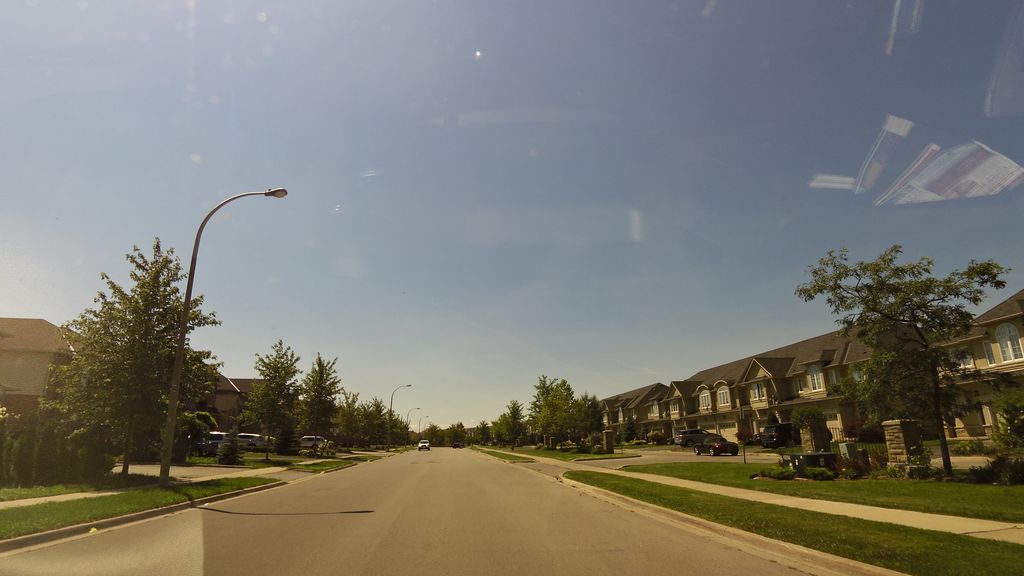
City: hamilton